Field crop: maize
Growth stage: 1
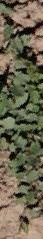
Species: convolvulus